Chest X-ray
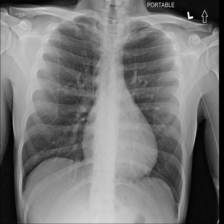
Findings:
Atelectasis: negative
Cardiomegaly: negative
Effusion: negative
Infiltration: negative
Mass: negative
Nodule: negative
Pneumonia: negative
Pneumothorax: negative
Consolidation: negative
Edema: negative
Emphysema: negative
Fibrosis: negative
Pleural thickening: negative
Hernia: negative